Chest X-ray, PA view. Patient: 70 years old, sex M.
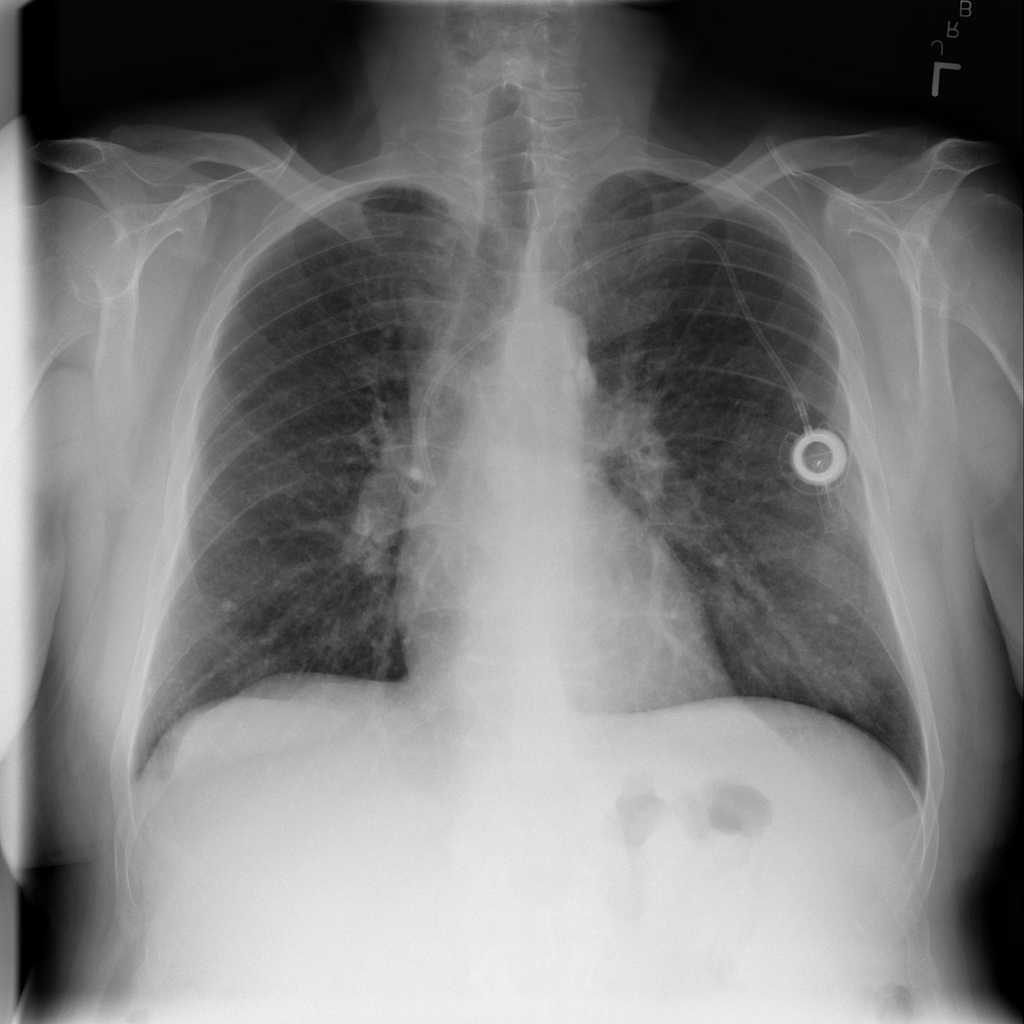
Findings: Fibrosis, Nodule